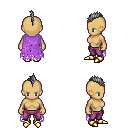
a pixel art fantasy rpg character, female body template, human, tanned skin, maroon tattered cape, magenta pants, gray mohawk hairstyle, gold boots, four views (front, back, left, right), 2x2 character sprite sheet, small pixel art, hard edges, no anti-aliasing